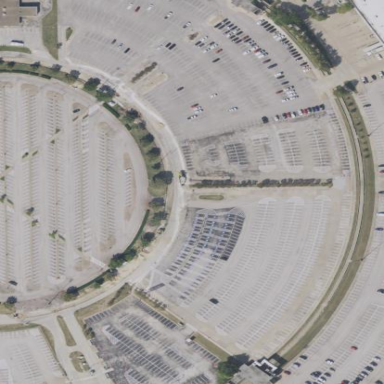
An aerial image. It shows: Parking area with surface.